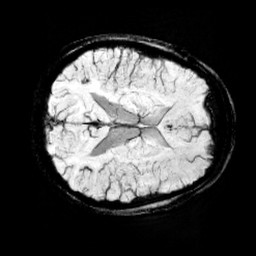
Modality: minIP
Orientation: axial
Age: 13
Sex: male
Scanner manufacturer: siemens
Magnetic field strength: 3 T
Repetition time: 0.027 s
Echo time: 0.02 s